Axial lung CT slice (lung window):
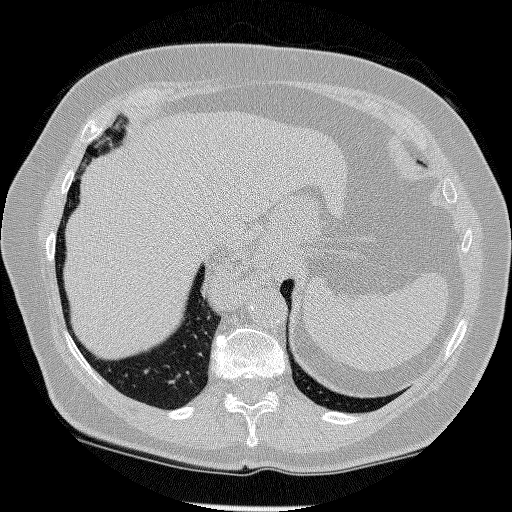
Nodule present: no